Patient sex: M
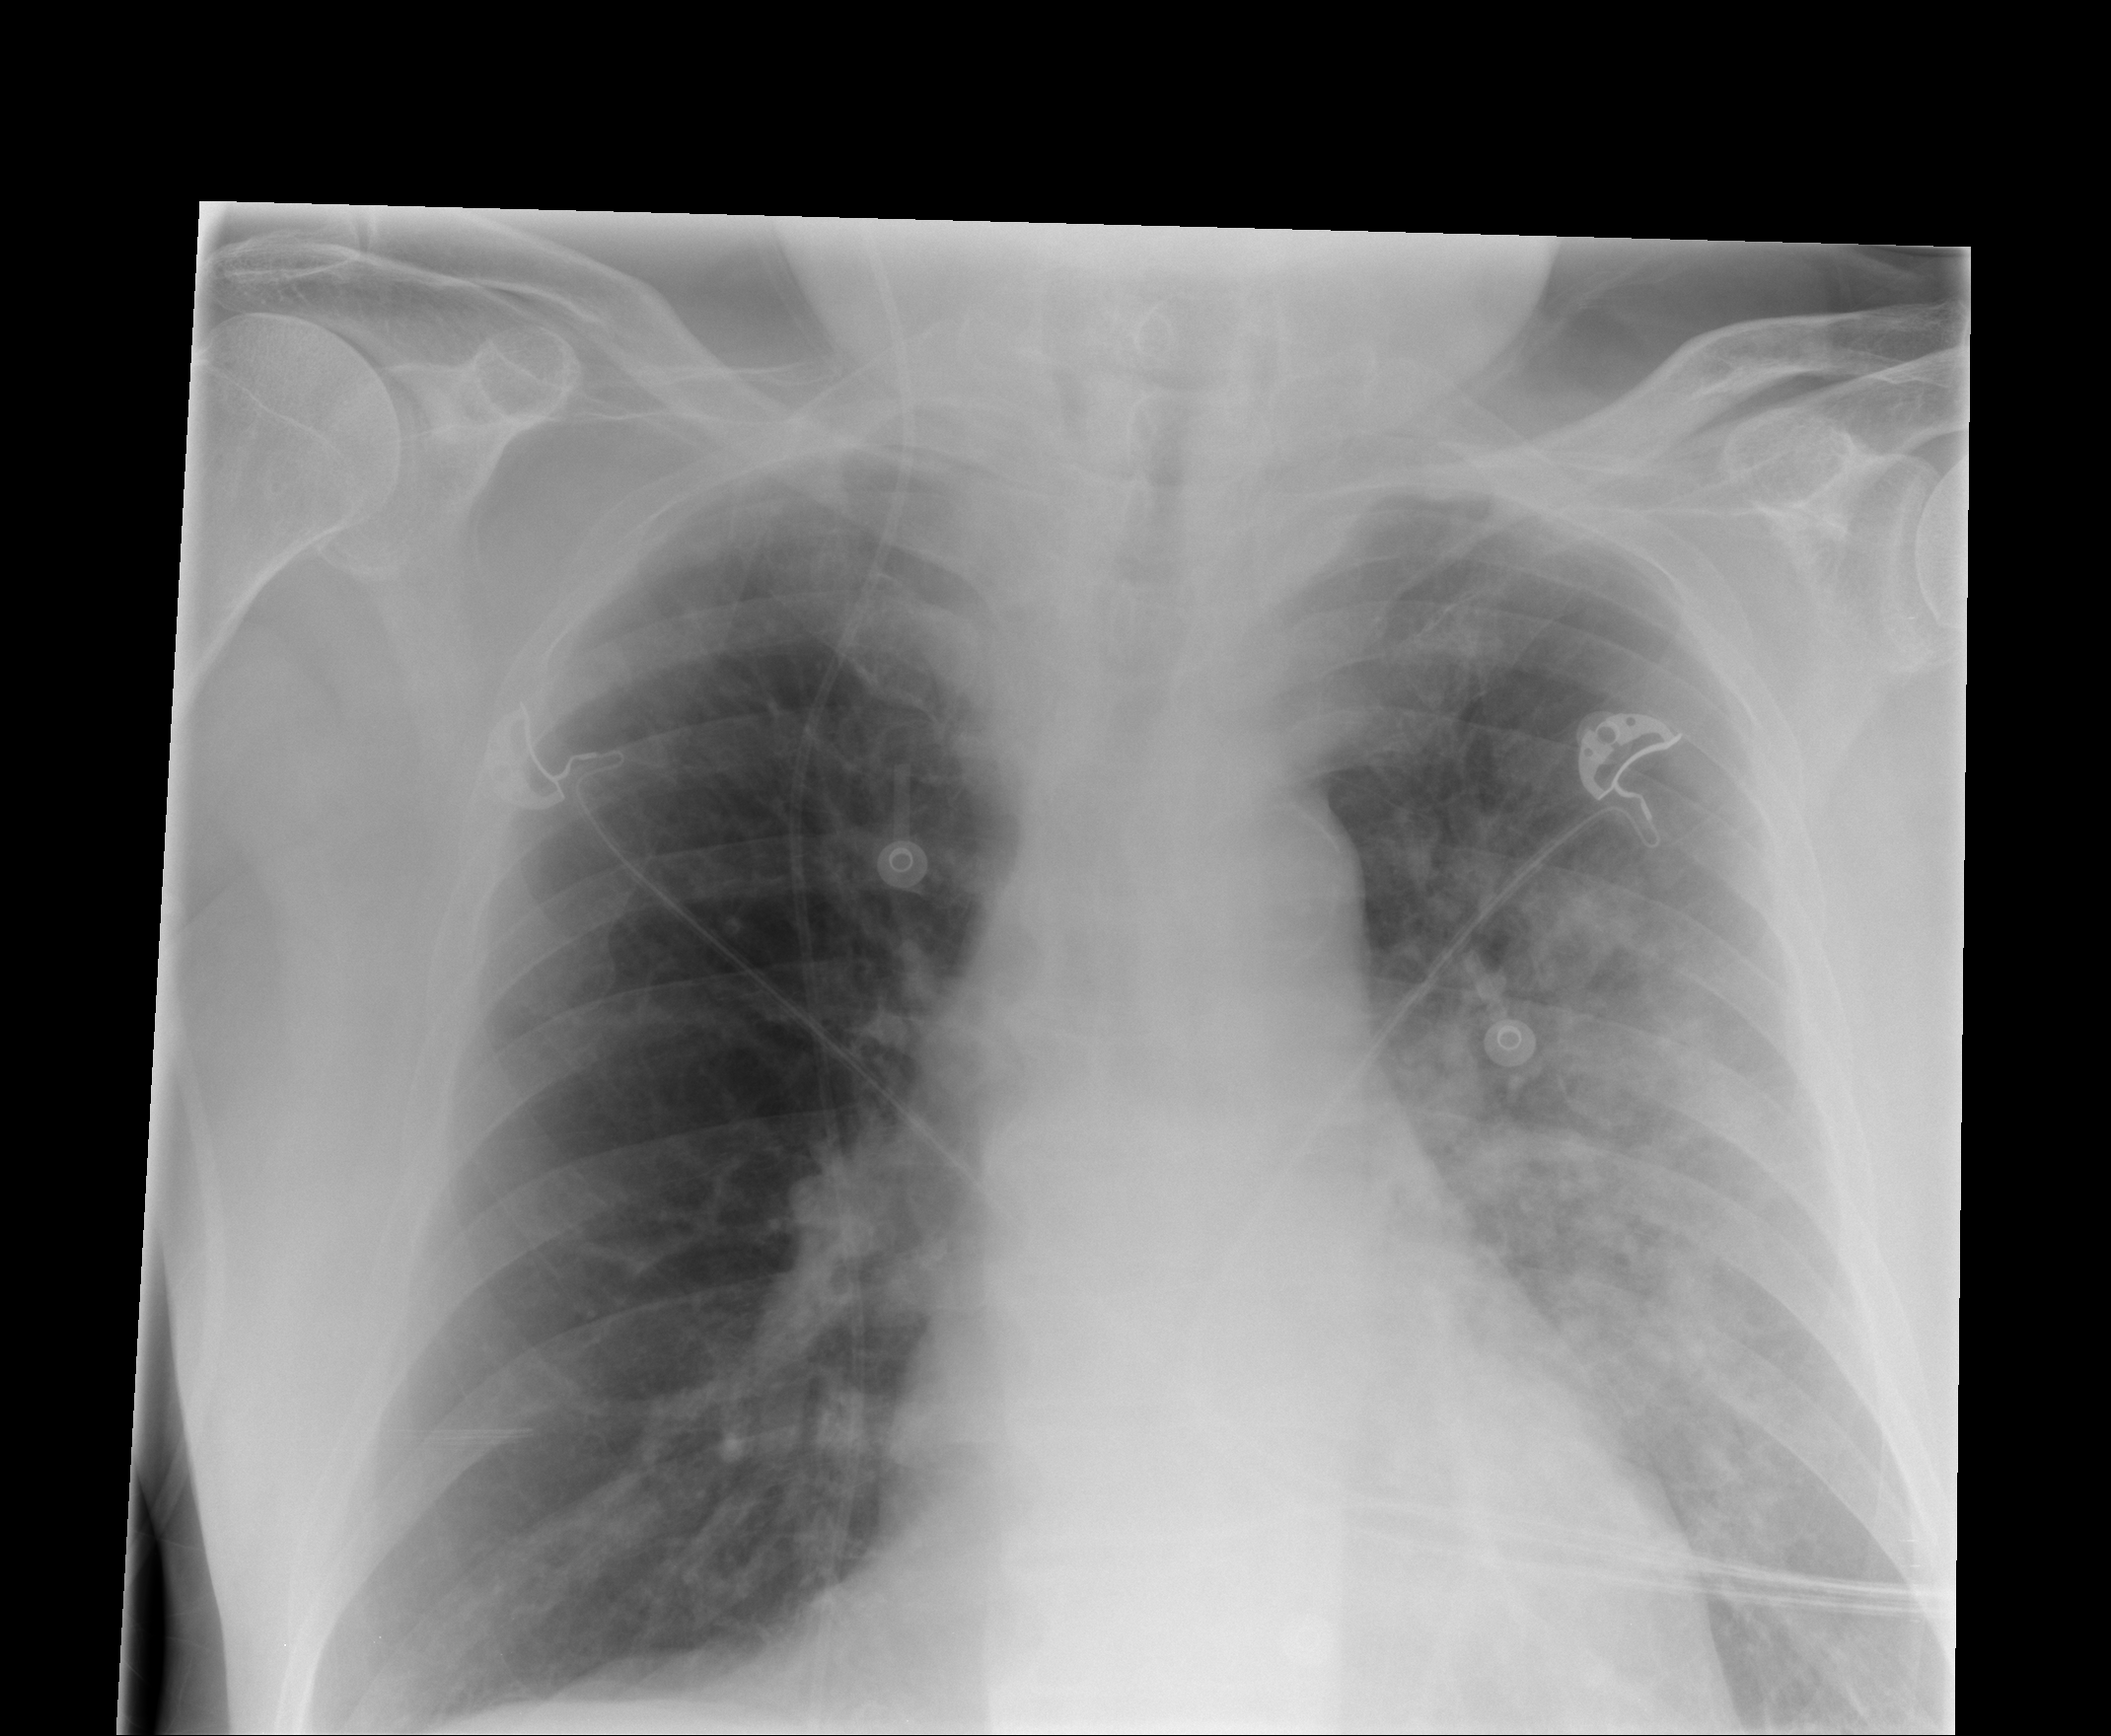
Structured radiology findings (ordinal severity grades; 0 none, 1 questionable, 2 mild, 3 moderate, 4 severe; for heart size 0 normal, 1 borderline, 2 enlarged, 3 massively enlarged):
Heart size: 0
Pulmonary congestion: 0
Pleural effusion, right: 0
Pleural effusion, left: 0
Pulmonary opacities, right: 0
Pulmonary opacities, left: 3
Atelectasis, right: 0
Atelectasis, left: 2